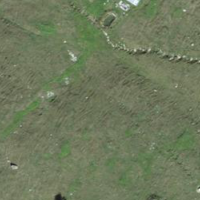
EUNIS habitat code: 26
Species observed at this site:
Pyrrhocorax graculus
Aquila chrysaetos
Nucifraga caryocatactes